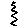
Label: zigzag